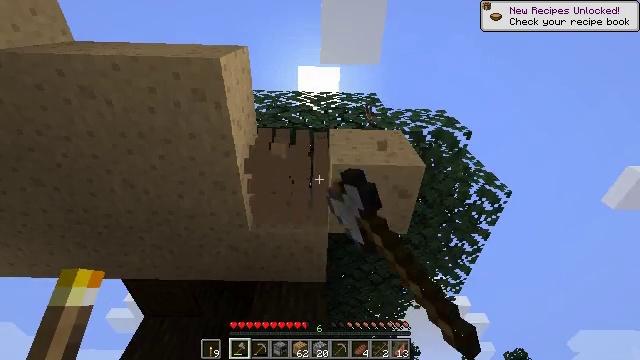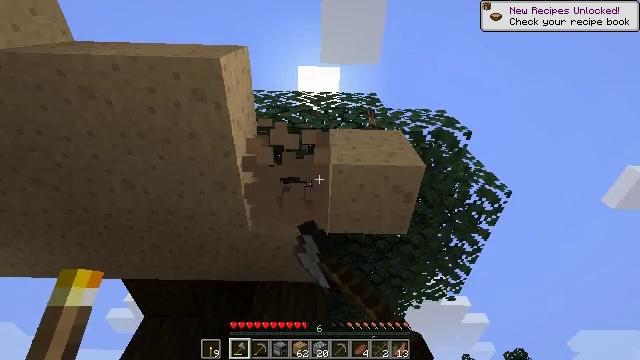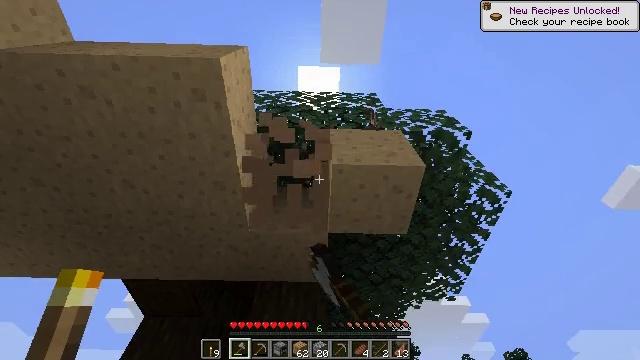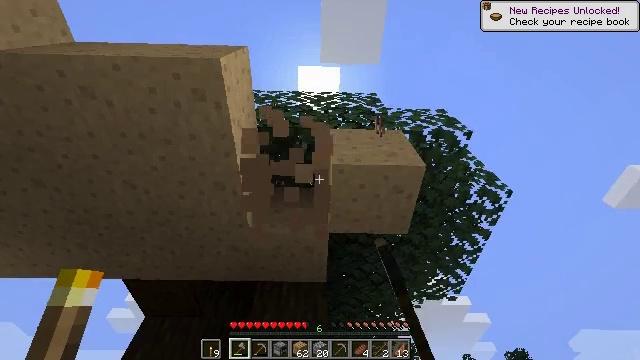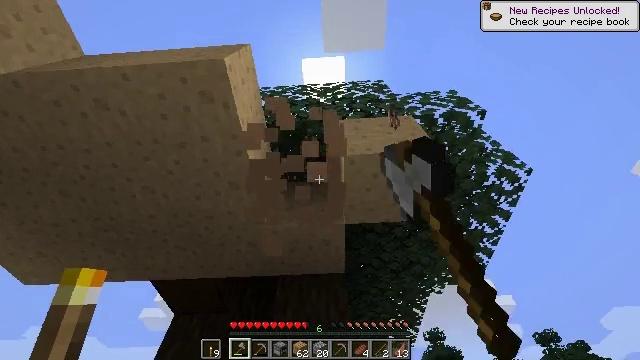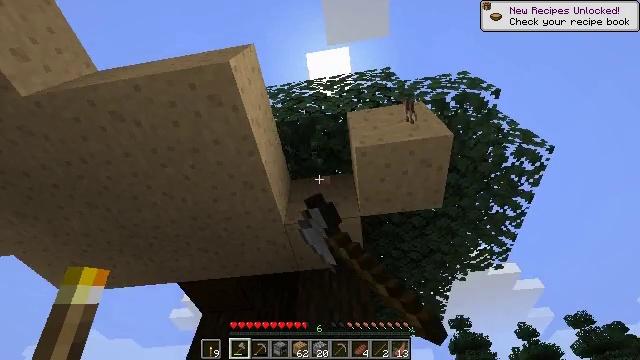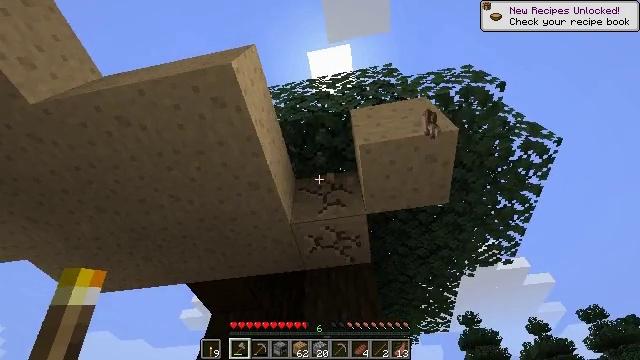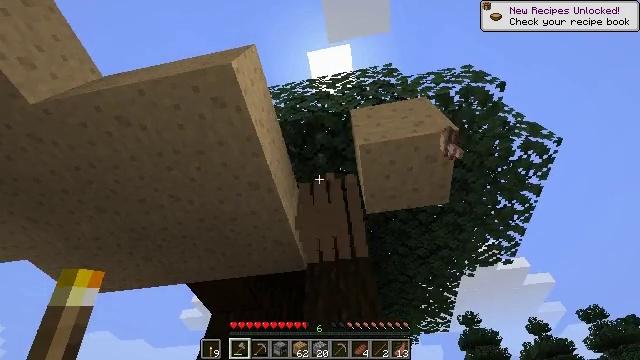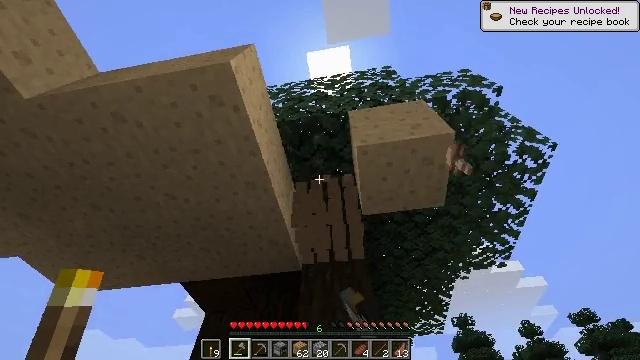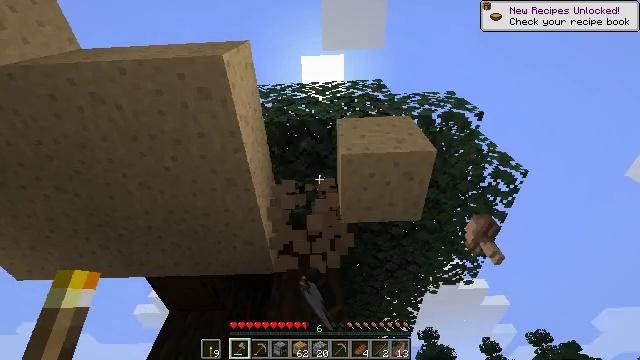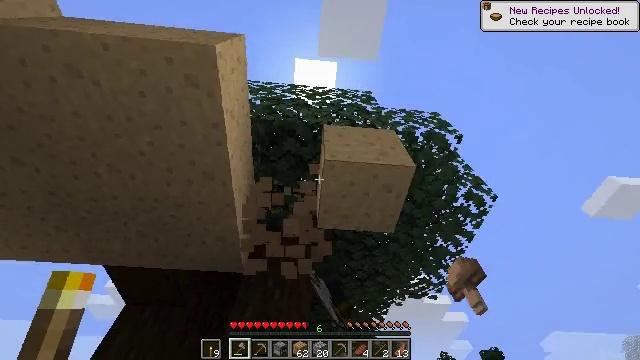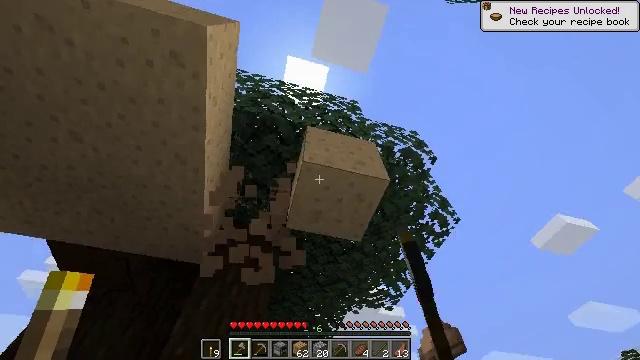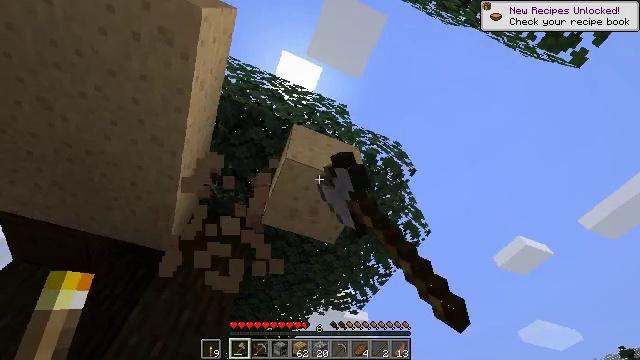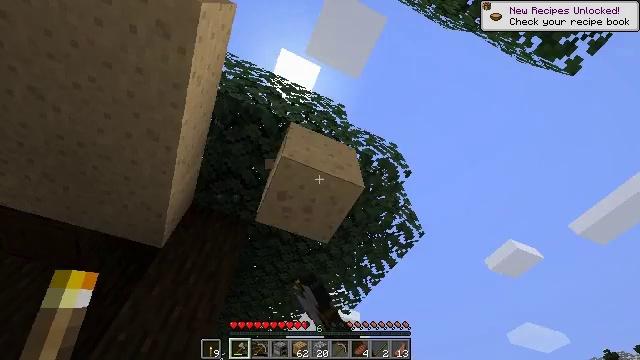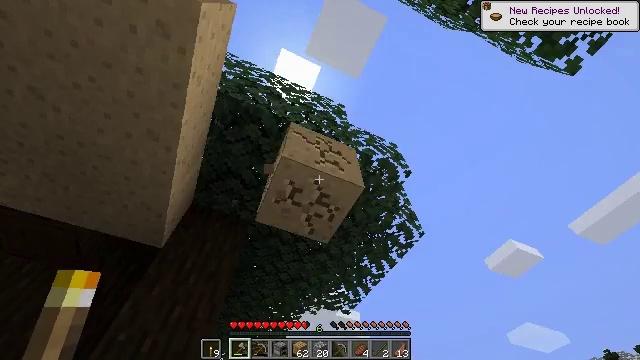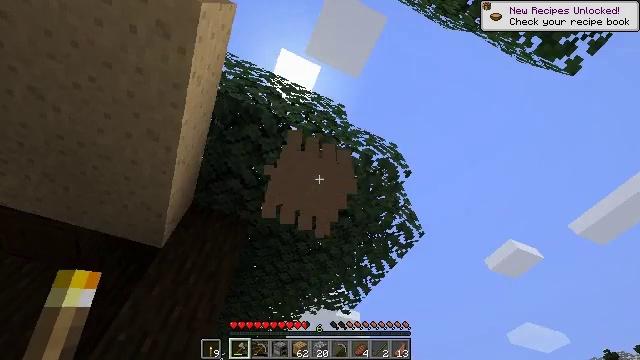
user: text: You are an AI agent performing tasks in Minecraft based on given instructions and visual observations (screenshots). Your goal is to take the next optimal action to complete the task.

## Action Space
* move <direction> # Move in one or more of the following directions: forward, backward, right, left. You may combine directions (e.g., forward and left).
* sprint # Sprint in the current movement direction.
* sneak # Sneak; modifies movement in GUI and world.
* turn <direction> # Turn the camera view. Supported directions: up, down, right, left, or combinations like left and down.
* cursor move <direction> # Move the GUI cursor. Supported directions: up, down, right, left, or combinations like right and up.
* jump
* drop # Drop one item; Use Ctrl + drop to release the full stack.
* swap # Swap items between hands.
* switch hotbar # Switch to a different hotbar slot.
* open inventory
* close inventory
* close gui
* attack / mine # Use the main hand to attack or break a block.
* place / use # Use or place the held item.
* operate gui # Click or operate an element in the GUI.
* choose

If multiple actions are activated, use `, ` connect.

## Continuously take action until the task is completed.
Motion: motion action
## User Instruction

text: Gather brown mushroom block as building material.
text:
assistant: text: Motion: attack / mine
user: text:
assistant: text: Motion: attack / mine
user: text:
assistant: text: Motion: attack / mine
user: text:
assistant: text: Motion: turn left and down, attack / mine
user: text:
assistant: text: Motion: turn left and down, attack / mine
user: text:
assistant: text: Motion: turn left, attack / mine
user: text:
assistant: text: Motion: attack / mine
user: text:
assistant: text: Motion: turn right, attack / mine
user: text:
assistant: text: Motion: turn right and up, attack / mine
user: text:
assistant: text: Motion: turn right, attack / mine
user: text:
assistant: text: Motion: turn right, attack / mine
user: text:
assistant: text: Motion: turn right, attack / mine
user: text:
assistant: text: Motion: turn right, attack / mine
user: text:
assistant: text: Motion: attack / mine
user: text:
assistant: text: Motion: attack / mine
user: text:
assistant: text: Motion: attack / mine
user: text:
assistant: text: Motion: turn left, attack / mine
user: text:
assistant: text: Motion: turn left and down, attack / mine
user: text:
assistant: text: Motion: turn left, attack / mine
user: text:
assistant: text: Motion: turn left, attack / mine
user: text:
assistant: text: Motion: move forward, turn left, attack / mine
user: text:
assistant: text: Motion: move forward, turn left, attack / mine
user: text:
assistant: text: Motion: move forward, turn left and down, attack / mine
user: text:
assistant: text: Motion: move forward, turn left, attack / mine
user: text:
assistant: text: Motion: move forward, turn left, attack / mine
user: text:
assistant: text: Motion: turn left and up, attack / mine
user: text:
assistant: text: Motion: turn left and up, attack / mine
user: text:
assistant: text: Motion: attack / mine
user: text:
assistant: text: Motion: attack / mine
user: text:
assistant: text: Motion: attack / mine